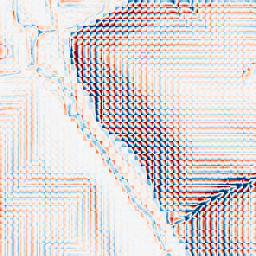
Category: wavelet
Decomposition family: wavelet_dwt
Decomposition parameters: wavelet: haar
level: 3
Upsampling method: cubic_catmull_rom
Upsampling parameters: scale: 2
Upsampling scale: 2